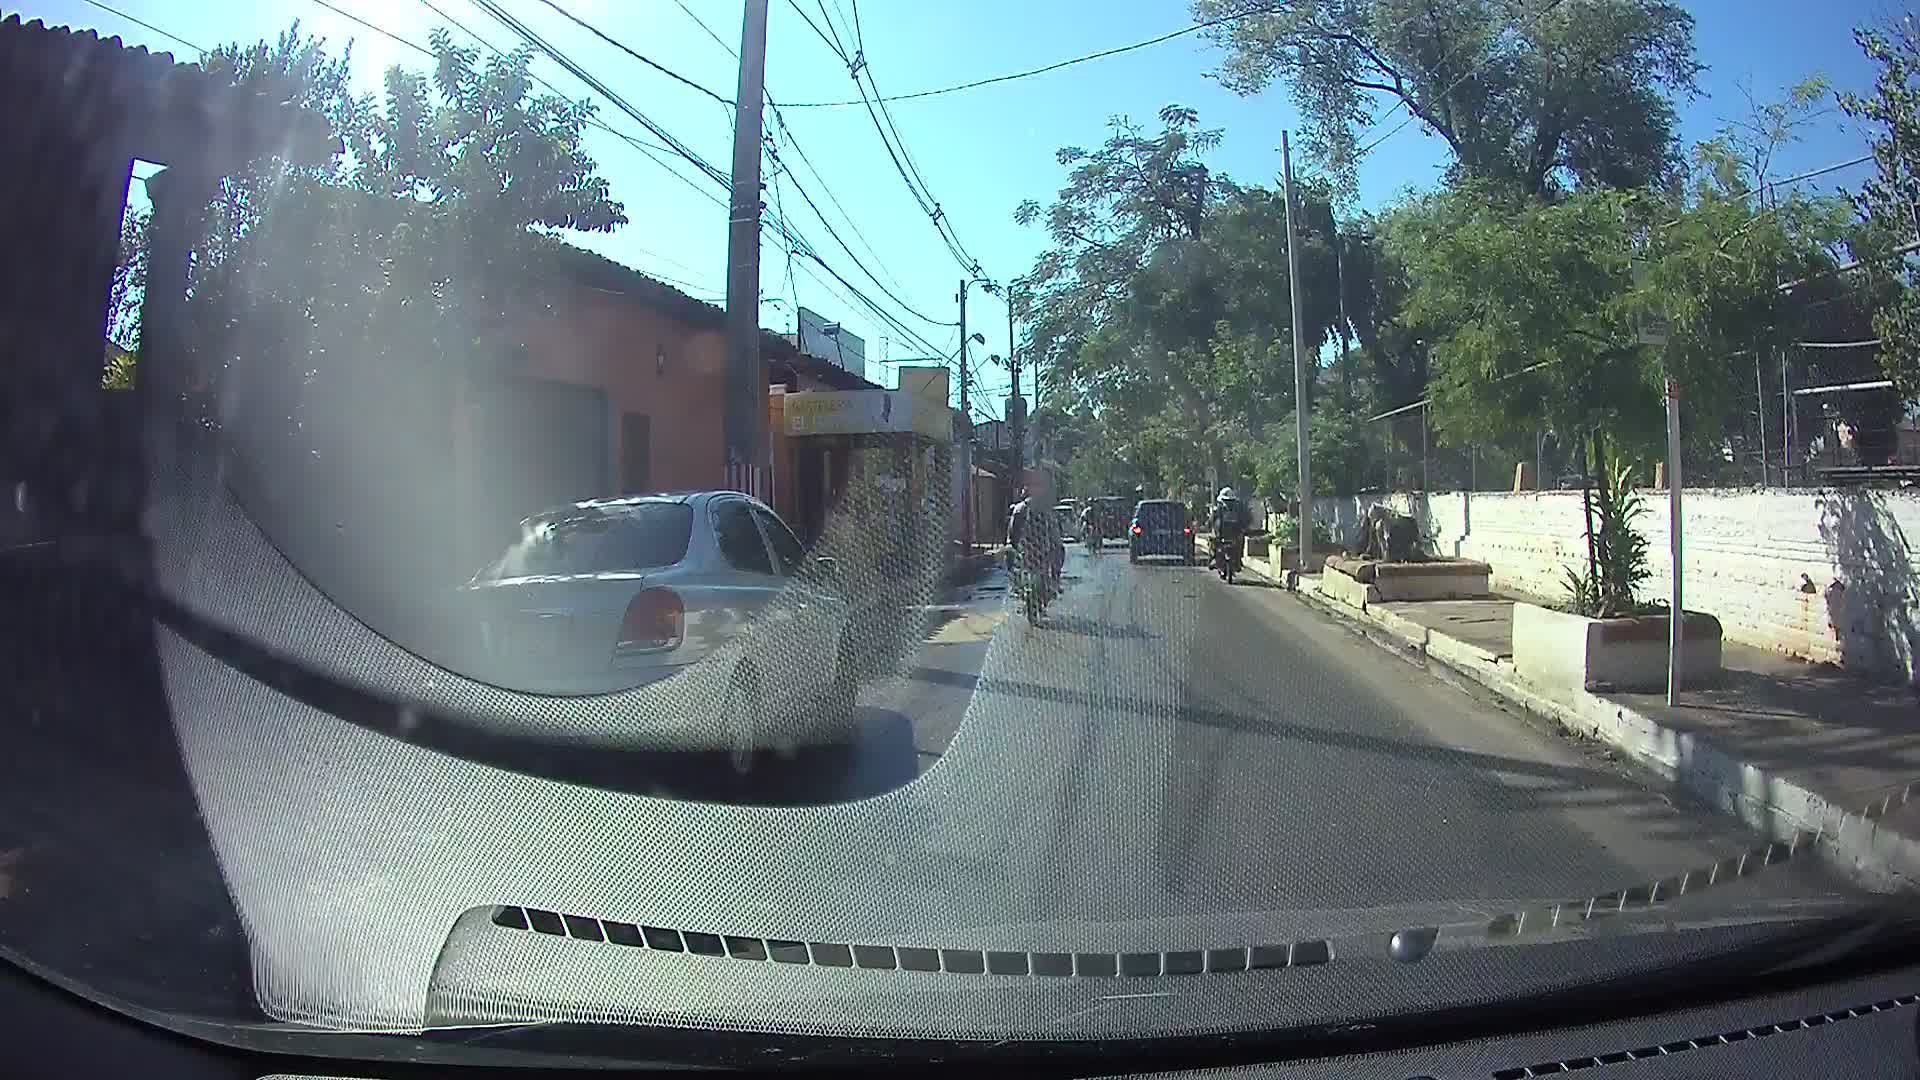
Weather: clear
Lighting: day
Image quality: good
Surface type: driving surface
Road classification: tertiary
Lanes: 2.0
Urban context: urban centre
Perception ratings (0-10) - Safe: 0.87, Lively: 7.42, Beautiful: 1.93, Boring: 4.13, Depressing: 3.78, Wealthy: 1.33